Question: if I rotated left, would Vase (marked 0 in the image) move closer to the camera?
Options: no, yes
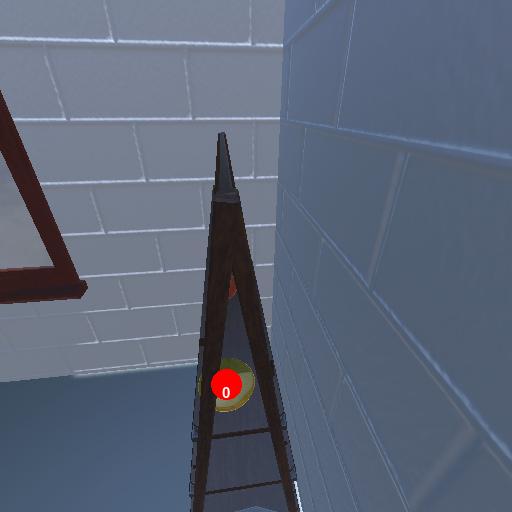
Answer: no